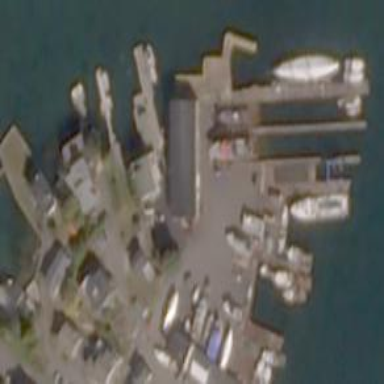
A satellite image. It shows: Man-made pier.